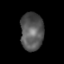
Tissue: lung
Cell type: Endothelial cells
Senescence score: 0.5953
Nuclear area (px): 852
Mean DAPI intensity: 86.494